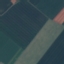
Land use / land cover class: AnnualCrop